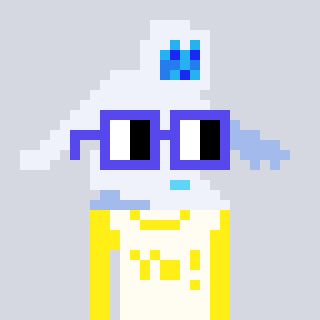
a pixel art character with square blue glasses, a yeti-shaped head and a grayscale-colored body on a cool background